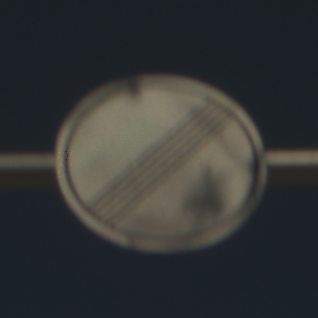
Verkehrszeichen: EndeSaemtlicherBegrenzungen
Umgebung: Outdoor, Beach
Tageszeit: Midday
Wetter: PartlyCloudy
Licht: Natural
Jahreszeit: NotSpecified
Kontrast: HighContrast